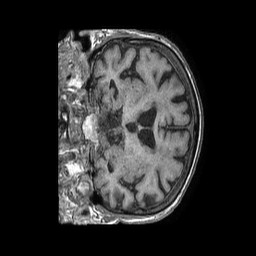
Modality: T1w
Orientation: coronal
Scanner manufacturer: philips
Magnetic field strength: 1.5 T
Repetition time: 0.007985 s
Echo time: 0.003677 s